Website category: sports
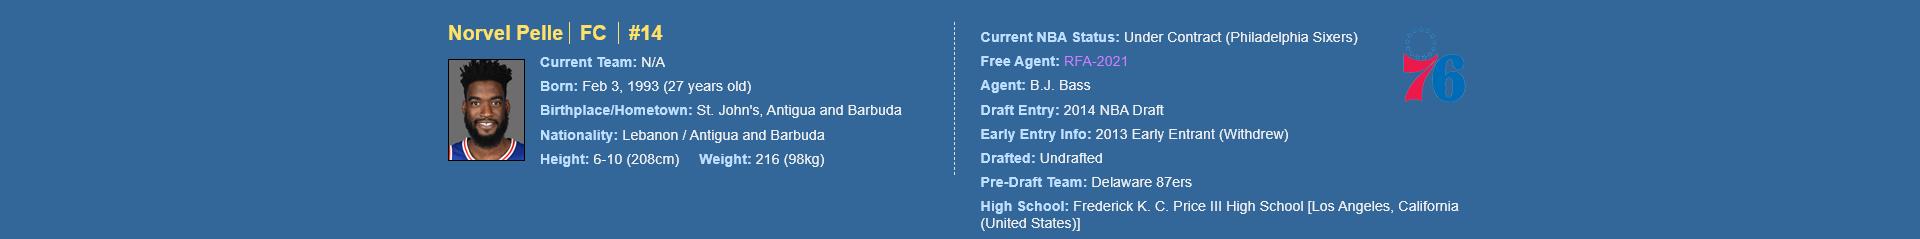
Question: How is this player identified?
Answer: Norvel Pelle

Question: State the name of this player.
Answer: Norvel Pelle

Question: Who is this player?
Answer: Norvel Pelle

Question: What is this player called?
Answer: Norvel Pelle

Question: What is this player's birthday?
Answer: Feb 3, 1993

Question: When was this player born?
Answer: Feb 3, 1993

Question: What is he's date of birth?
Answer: Feb 3, 1993

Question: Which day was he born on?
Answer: Feb 3, 1993

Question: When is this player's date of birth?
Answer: Feb 3, 1993

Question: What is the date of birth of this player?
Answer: Feb 3, 1993

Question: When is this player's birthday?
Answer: Feb 3, 1993

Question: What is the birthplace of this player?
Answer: St. John's, Antigua and Barbuda

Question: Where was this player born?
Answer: St. John's, Antigua and Barbuda

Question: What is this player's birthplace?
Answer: St. John's, Antigua and Barbuda

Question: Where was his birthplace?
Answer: St. John's, Antigua and Barbuda

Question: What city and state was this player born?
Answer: St. John's, Antigua and Barbuda

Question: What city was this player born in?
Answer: St. John's, Antigua and Barbuda

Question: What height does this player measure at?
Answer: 6-10 (208cm)

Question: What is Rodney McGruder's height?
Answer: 6-10 (208cm)

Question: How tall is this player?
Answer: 6-10 (208cm)

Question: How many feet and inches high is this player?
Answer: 6-10 (208cm)

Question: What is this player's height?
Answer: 6-10 (208cm)

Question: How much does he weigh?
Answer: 216 (98kg)

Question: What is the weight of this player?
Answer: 216 (98kg)

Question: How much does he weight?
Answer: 216 (98kg)

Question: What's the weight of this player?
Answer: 216 (98kg)

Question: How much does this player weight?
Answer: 216 (98kg)

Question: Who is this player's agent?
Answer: B.J. Bass

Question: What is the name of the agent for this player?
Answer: B.J. Bass

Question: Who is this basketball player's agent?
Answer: B.J. Bass

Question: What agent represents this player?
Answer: B.J. Bass

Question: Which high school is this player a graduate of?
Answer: Frederick K. C. Price III High School

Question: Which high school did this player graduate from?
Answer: Frederick K. C. Price III High School

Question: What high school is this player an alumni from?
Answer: Frederick K. C. Price III High School

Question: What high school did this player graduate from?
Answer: Frederick K. C. Price III High School

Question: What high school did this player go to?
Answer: Frederick K. C. Price III High School

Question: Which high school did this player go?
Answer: Frederick K. C. Price III High School